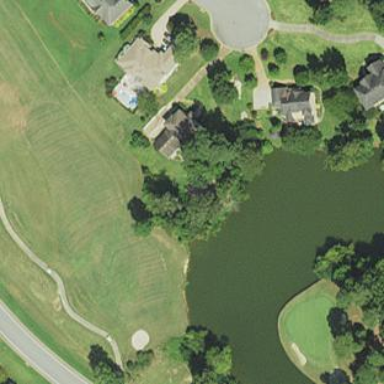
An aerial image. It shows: Lush grass fairway on golf course.